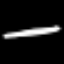
Label: pencil